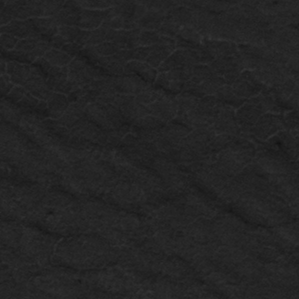
Label: frost